Interaction volume radius: 5 \u00c5
Interaction volume height: 15 \u00c5
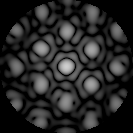
Disorder parameter: 0.2457